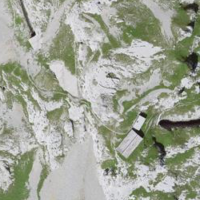
EUNIS habitat code: 31
Species observed at this site:
Silene acaulis
Hieracium villosum
Dryas octopetala